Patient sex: M
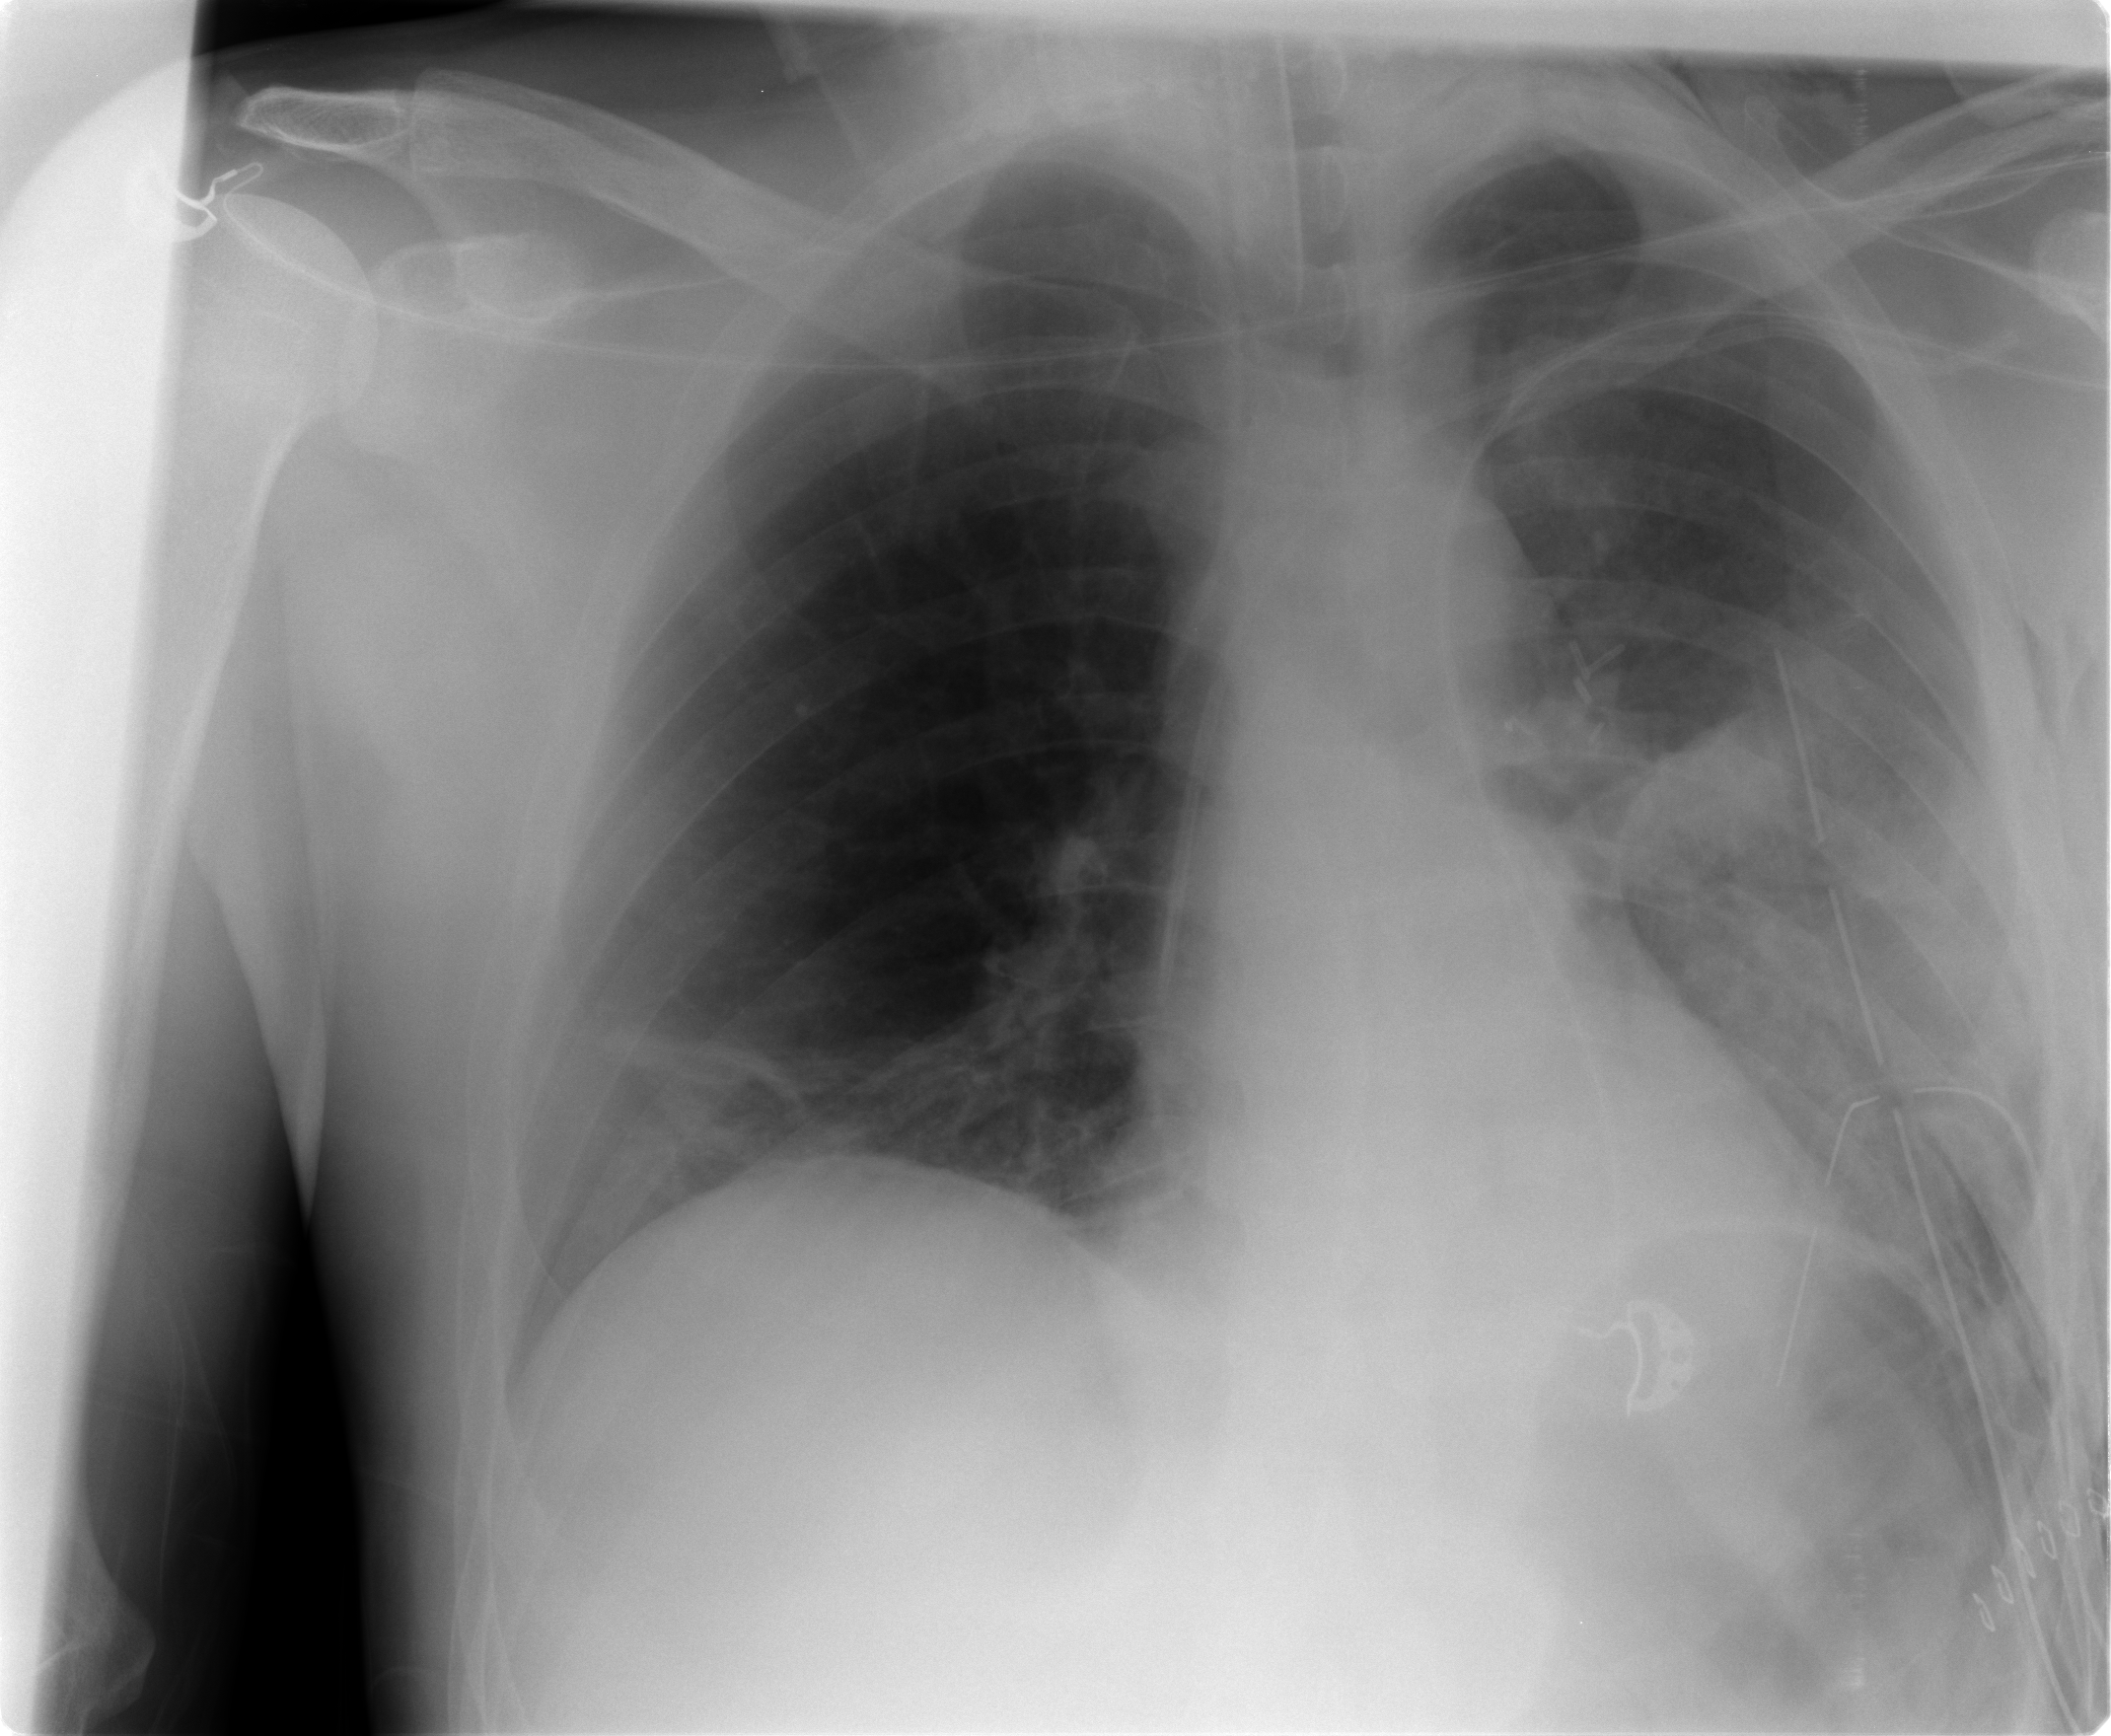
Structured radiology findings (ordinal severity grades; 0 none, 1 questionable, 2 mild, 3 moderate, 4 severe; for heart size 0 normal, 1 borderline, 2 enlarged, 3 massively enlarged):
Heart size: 0
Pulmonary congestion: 0
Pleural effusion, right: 0
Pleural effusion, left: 3
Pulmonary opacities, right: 0
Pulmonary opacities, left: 0
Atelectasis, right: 2
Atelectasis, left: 3